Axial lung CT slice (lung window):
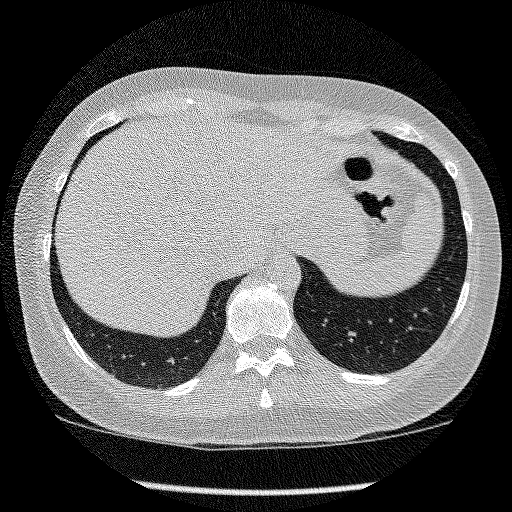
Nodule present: no